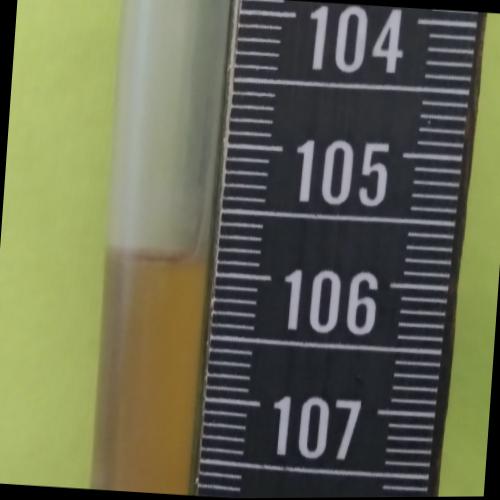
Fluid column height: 105.9 cm